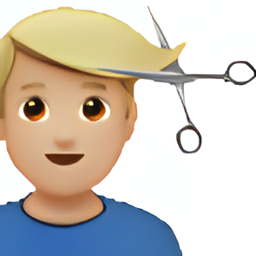
Name: man getting haircut type 3
Emoji: 💇🏼‍♂️
Group: People & Body
Sub-group: person-activity